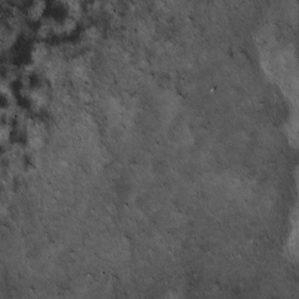
Label: non_frost